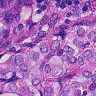
Metastatic tissue present: yes